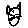
Label: cat